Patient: sex M, age 73
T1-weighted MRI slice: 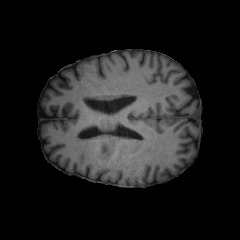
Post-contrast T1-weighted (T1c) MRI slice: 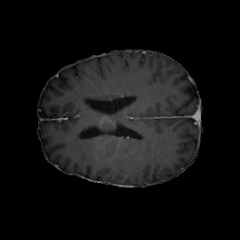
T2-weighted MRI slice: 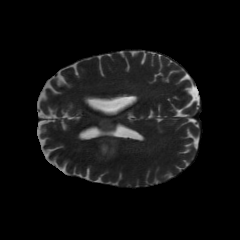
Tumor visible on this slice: yes
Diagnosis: Glioblastoma, IDH-wildtype
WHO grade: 4